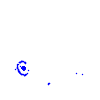
Particle: pion